Field crop: maize
Growth stage: 1
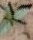
Species: datura